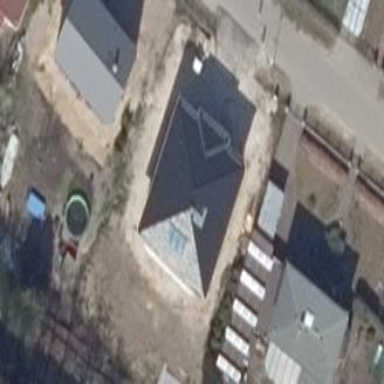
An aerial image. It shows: House with hipped roof.